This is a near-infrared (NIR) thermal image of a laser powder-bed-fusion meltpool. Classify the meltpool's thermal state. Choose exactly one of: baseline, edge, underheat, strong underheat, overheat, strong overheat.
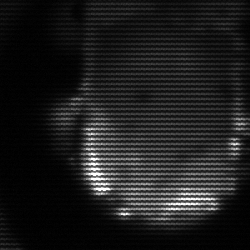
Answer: baseline